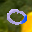
Label: 0